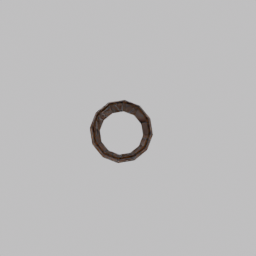
Label: tools